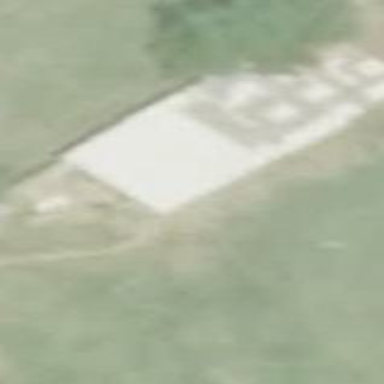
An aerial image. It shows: Shed building.